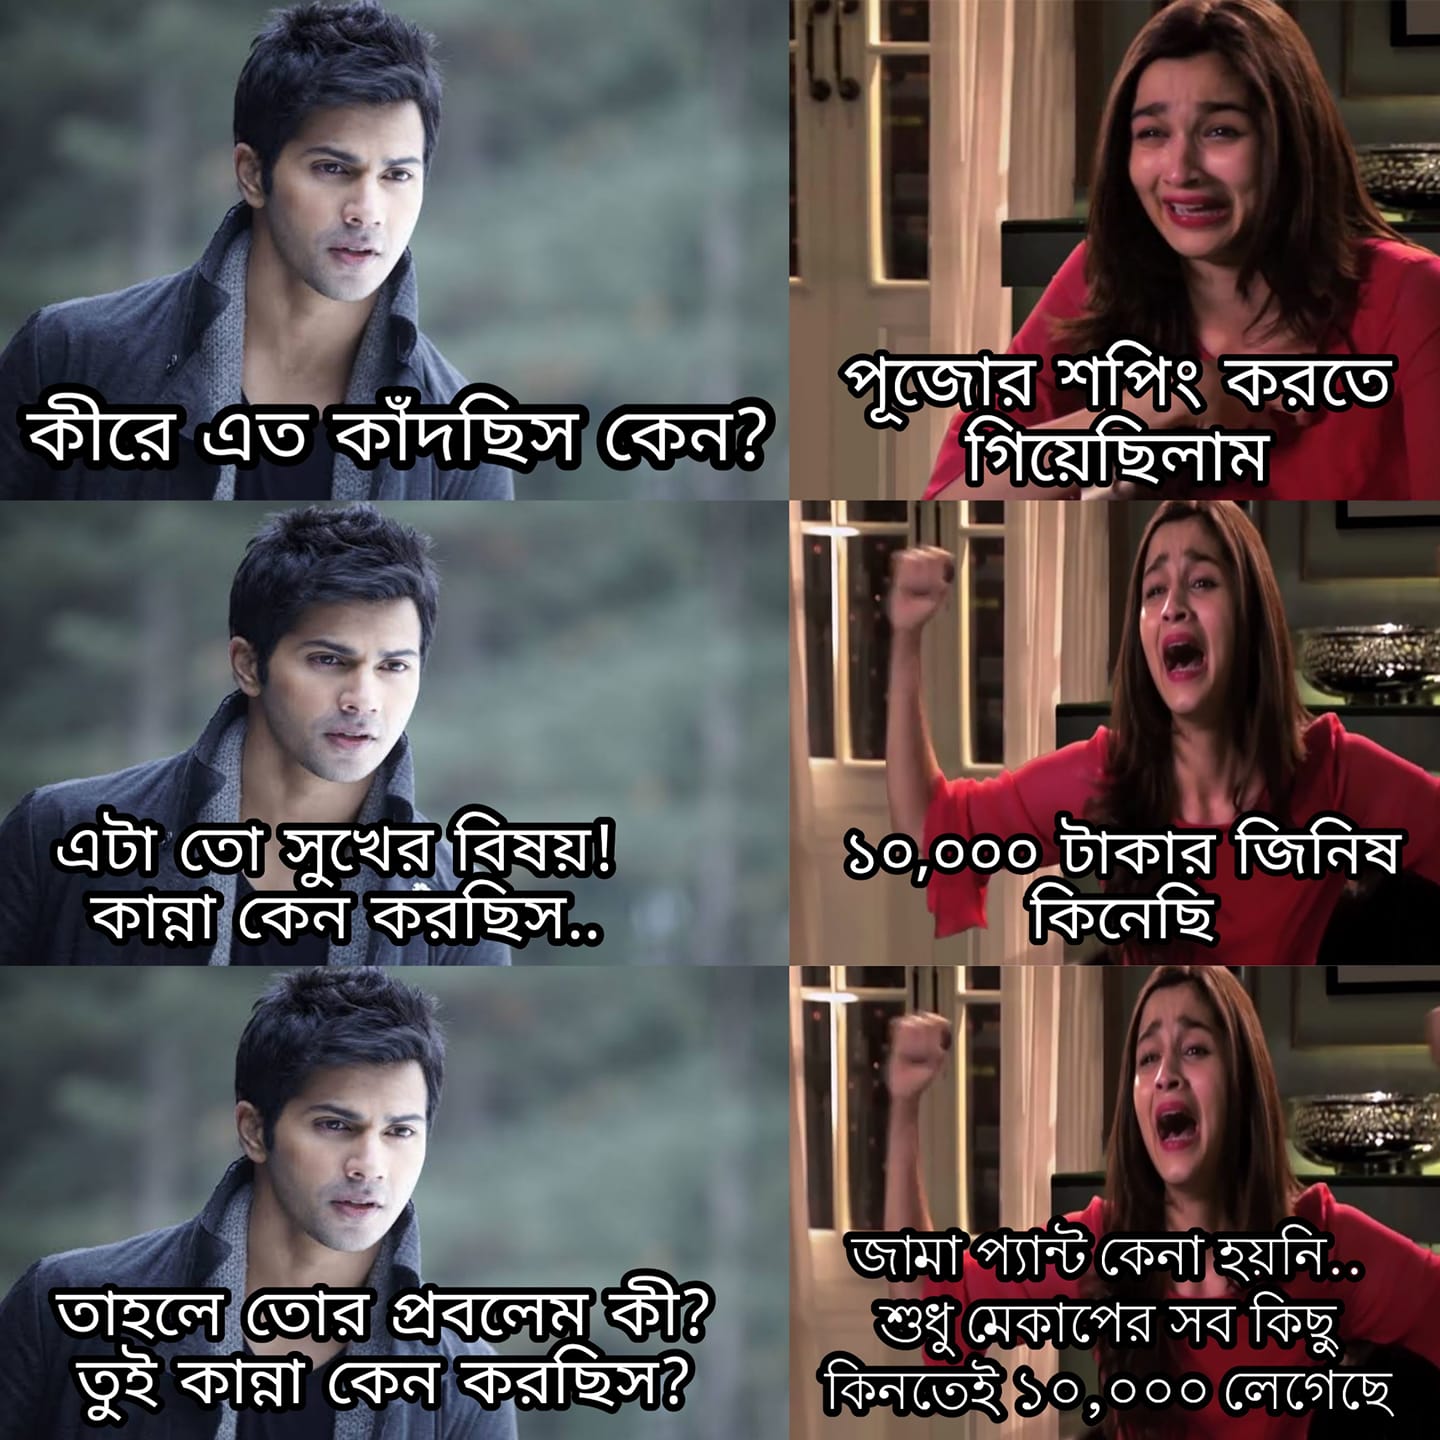
Caption: কীরে এত কাঁদছিস কেন ?    পূজোর শপিং করতে গিয়েছিলাম   এটা তো সুখের বিষয় !   কান্না কেন করছিস...  ১০,০০০ টাকার জিনিষ কিনেছি    তাহলে তোর প্রবলেম কী ?    তুই কান্না কেন করছিস ?     জামা প্যান্ট কেনা হয়নি শুধু মেকাপের সব কিছু কিনতেই ১০,০০০ লেগেছে
Label: non-hate